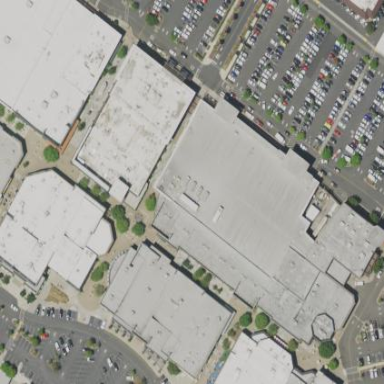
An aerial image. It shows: Retail building.